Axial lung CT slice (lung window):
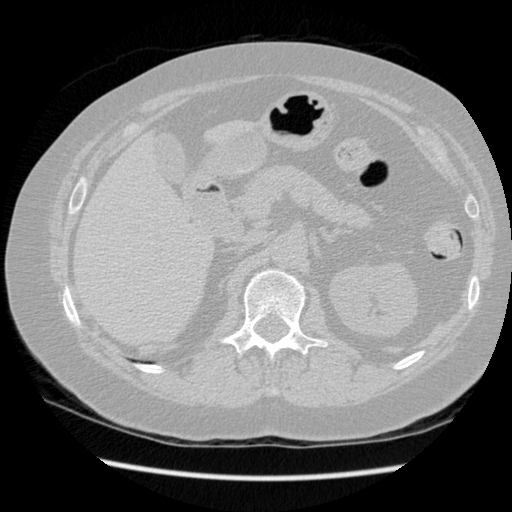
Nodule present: no